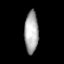
Tissue: lung
Cell type: Endothelial cells
Senescence score: 0.5891
Nuclear area (px): 565
Mean DAPI intensity: 170.88